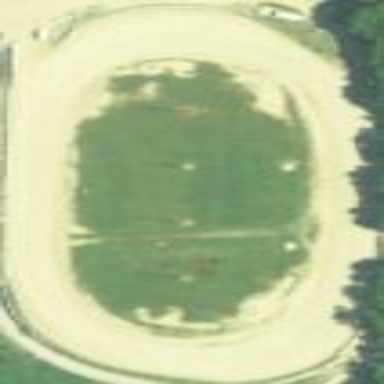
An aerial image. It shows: Raceway for motor sports.